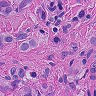
Metastatic tissue present: yes